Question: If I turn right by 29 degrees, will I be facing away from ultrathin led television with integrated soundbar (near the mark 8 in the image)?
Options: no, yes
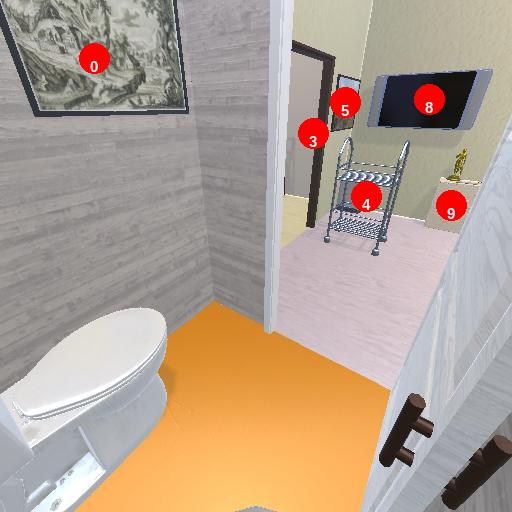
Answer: no